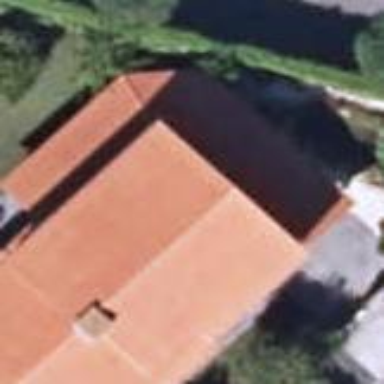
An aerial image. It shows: Simple house.